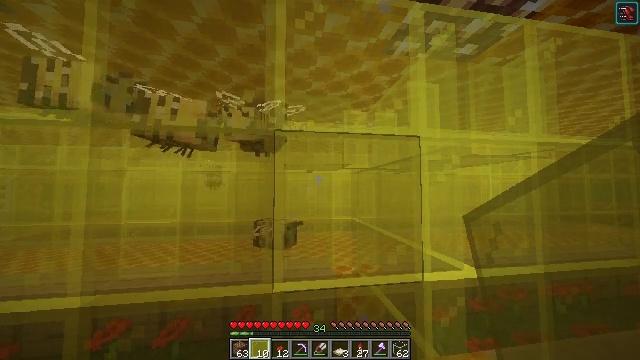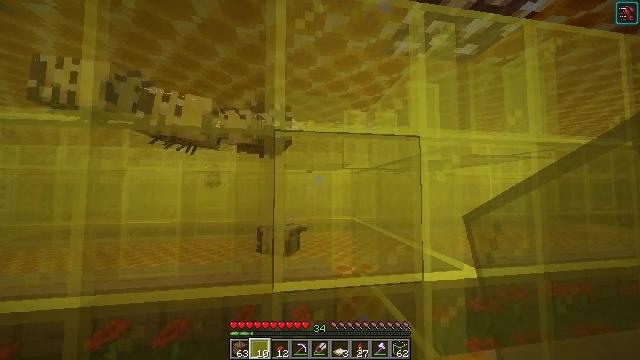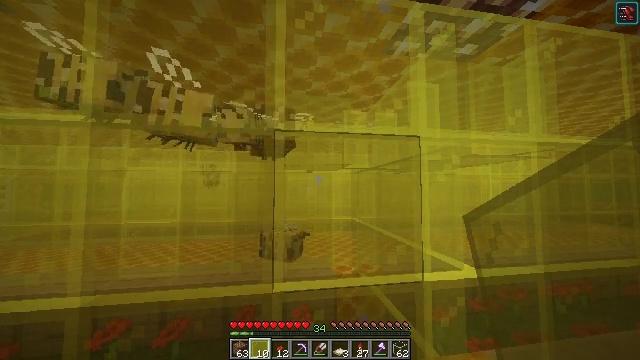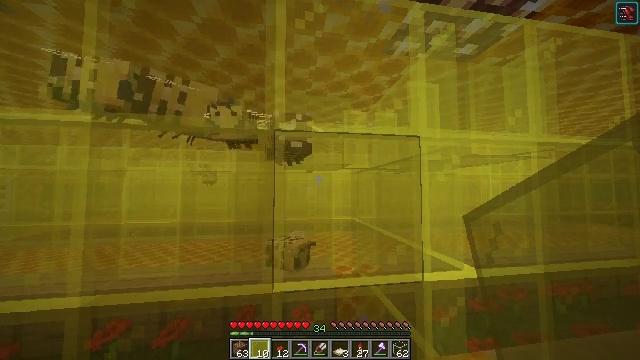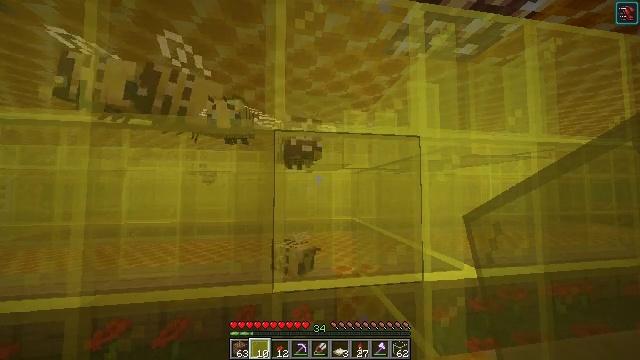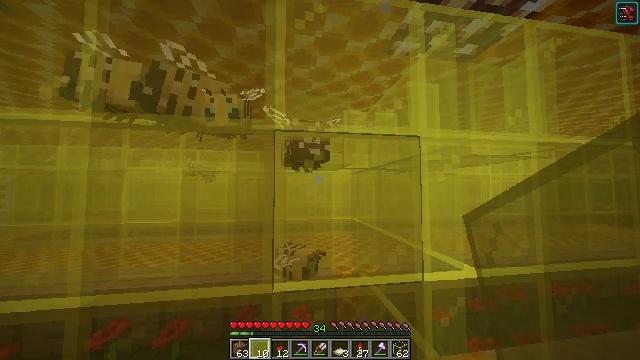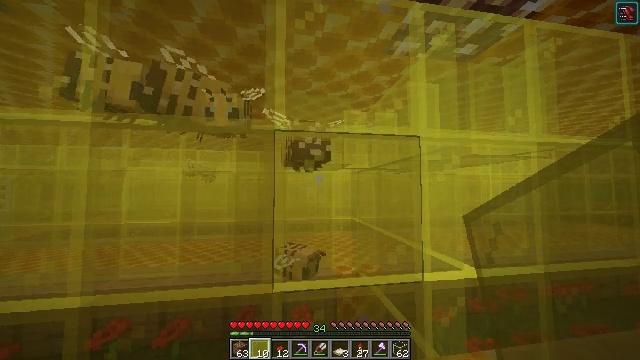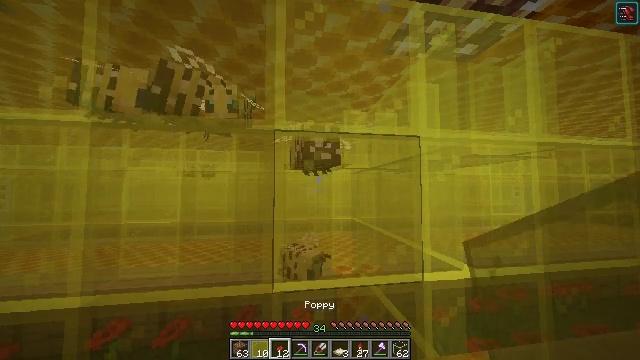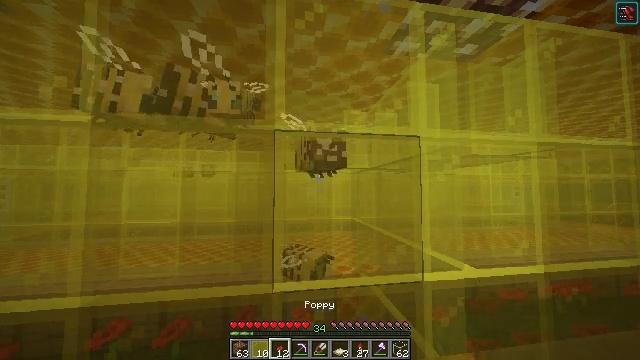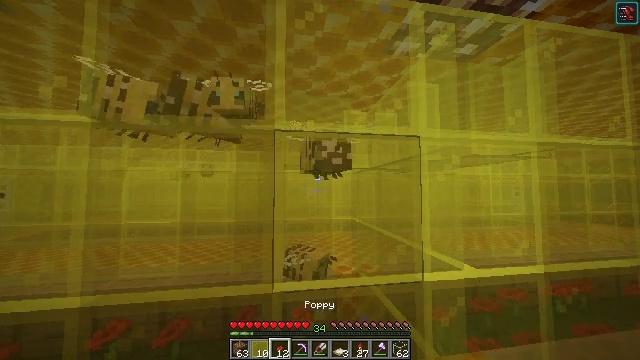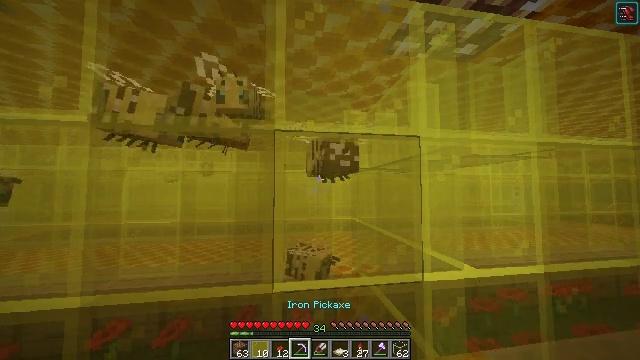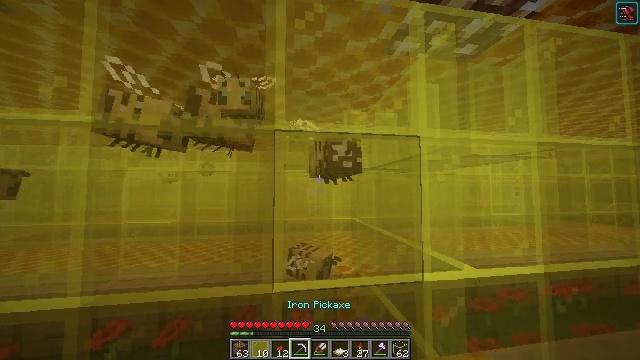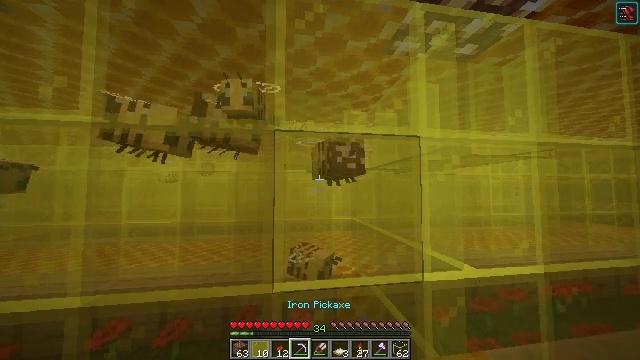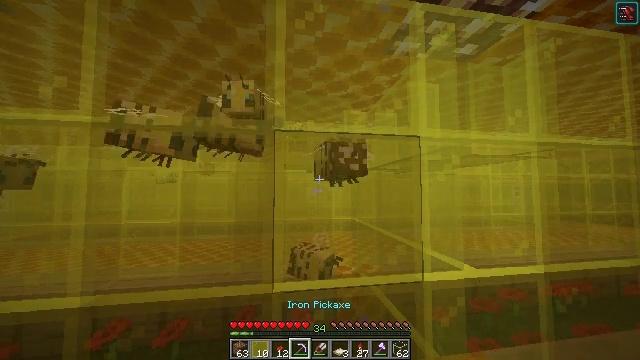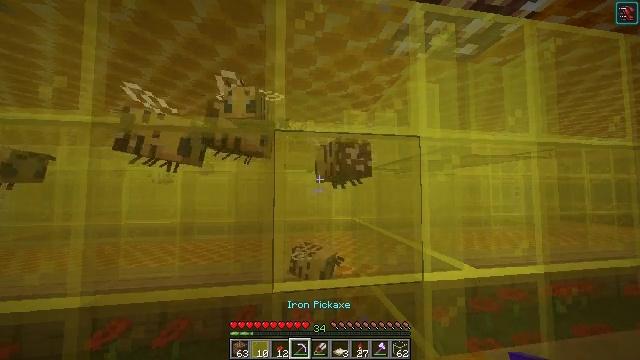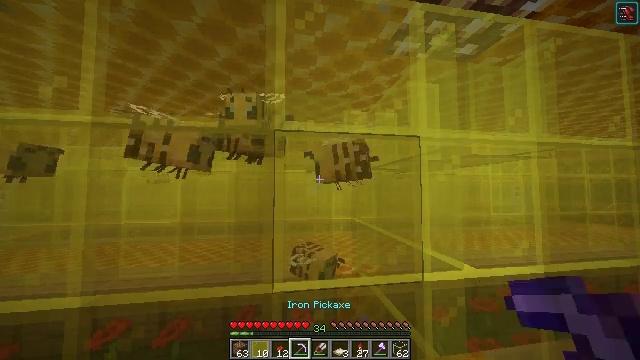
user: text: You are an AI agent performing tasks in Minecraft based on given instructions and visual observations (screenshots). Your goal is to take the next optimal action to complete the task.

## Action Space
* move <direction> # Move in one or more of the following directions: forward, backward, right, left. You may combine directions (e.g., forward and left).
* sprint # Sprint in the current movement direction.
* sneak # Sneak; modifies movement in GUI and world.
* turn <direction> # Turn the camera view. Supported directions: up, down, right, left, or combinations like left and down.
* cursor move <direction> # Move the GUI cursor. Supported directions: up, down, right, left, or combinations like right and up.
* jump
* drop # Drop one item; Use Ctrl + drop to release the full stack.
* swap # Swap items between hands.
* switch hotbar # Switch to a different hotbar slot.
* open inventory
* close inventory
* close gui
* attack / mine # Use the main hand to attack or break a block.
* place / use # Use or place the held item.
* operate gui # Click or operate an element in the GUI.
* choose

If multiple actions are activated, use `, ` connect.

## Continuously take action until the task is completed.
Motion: motion action
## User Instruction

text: Mine the yellow stained glass pane to remove it.
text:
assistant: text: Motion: no_op
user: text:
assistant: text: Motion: no_op
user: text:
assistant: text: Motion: no_op
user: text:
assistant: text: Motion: no_op
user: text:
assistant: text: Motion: no_op
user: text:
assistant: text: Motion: no_op
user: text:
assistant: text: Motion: no_op
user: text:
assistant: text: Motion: no_op
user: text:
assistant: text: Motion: no_op
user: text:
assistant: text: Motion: no_op
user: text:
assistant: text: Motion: no_op
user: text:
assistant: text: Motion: no_op
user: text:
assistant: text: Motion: no_op
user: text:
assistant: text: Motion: no_op
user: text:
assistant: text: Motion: no_op
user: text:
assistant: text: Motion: no_op
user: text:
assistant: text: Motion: move right, turn left
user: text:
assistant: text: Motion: move right, turn left and up
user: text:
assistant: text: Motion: move right, turn left
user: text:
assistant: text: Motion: move right
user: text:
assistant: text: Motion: move right
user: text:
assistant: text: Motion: no_op
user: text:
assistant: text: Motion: no_op
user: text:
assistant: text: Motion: no_op
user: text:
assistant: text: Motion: no_op
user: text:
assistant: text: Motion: no_op
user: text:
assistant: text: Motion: no_op
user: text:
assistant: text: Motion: no_op
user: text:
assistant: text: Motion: no_op
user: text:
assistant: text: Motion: move right